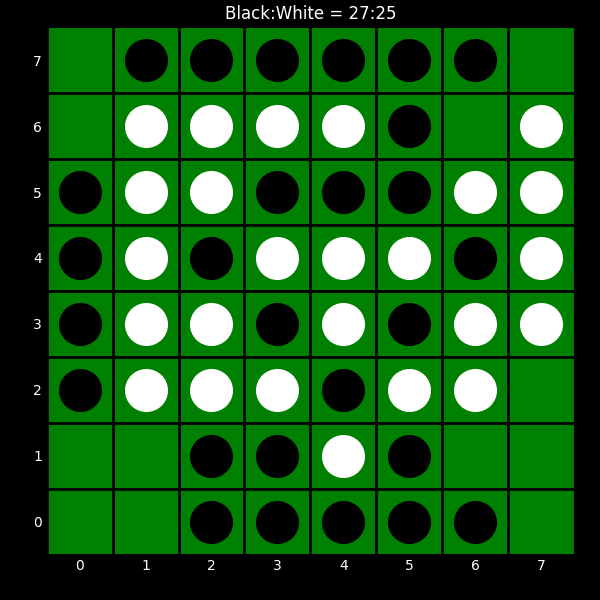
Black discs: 27
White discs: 25